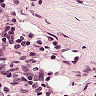
Metastatic tissue present: no